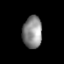
Tissue: prostate
Cell type: T cells
Senescence score: 0.3507
Nuclear area (px): 610
Mean DAPI intensity: 137.744